Question: I have a database with user registrations. For each user, I have the registration date.
I want to plot the total number of users in that date range as a stepped line graph, with the area below the line being filled.
My first idea to plot this was to first create a Numpy array with 0 values for each day in the possible date range, then loop over all the dates and increment the corresponding array item. This can then be plotted using 'numpy.cumsum(y)'.
'''
from django.contrib.auth import get_user_model
import numpy as np
import matplotlib.pyplot as plt
from matplotlib.dates import date2num
# Get user join dates
User = get_user_model()
datetimes = User.objects.values_list('date_joined', flat=True) .order_by('date_joined')
dates = map(lambda d: d.date(), datetimes) # This is now a list of date objects
# Get some auxilliary values
min_date = date2num(dates[0])
max_date = date2num(dates[-1])
days = max_date - min_date + 1
# Initialize X and Y axes
x = np.arange(min_date, max_date + 1)
y = np.zeros(days)
# Iterate over dates, increase registration array
for date in dates:
index = int(date2num(date) - min_date)
y[index] += 1
# Plot
plt.plot(x, np.cumsum(y), drawstyle='steps-post')
plt.show()
'''
The result:

My questions regarding this:
- - -
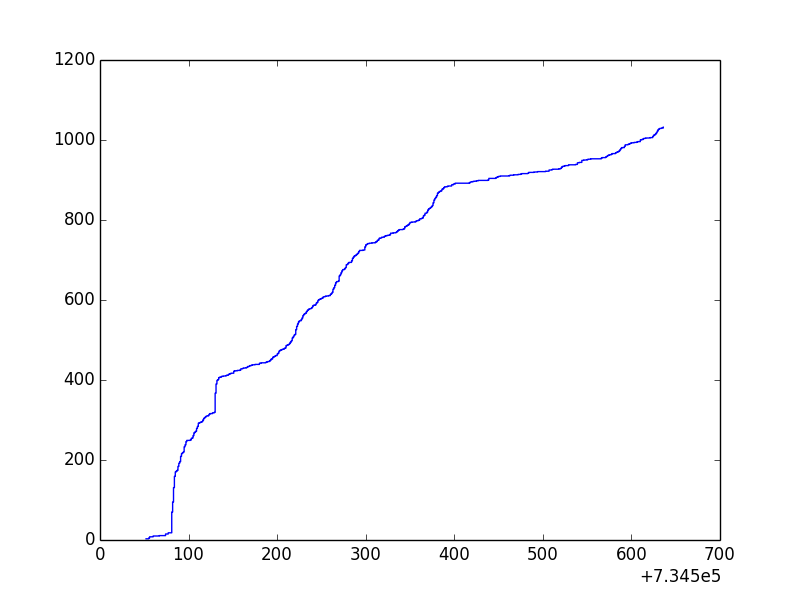
Answer: - I think what you did to get 'x', 'y' is fine. 'np.cumsum' is the right tool for this job.- To fill below the plot, check out <URL> instead of just 'plot'.